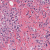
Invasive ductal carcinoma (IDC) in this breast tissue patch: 1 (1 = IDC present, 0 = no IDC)